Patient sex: M
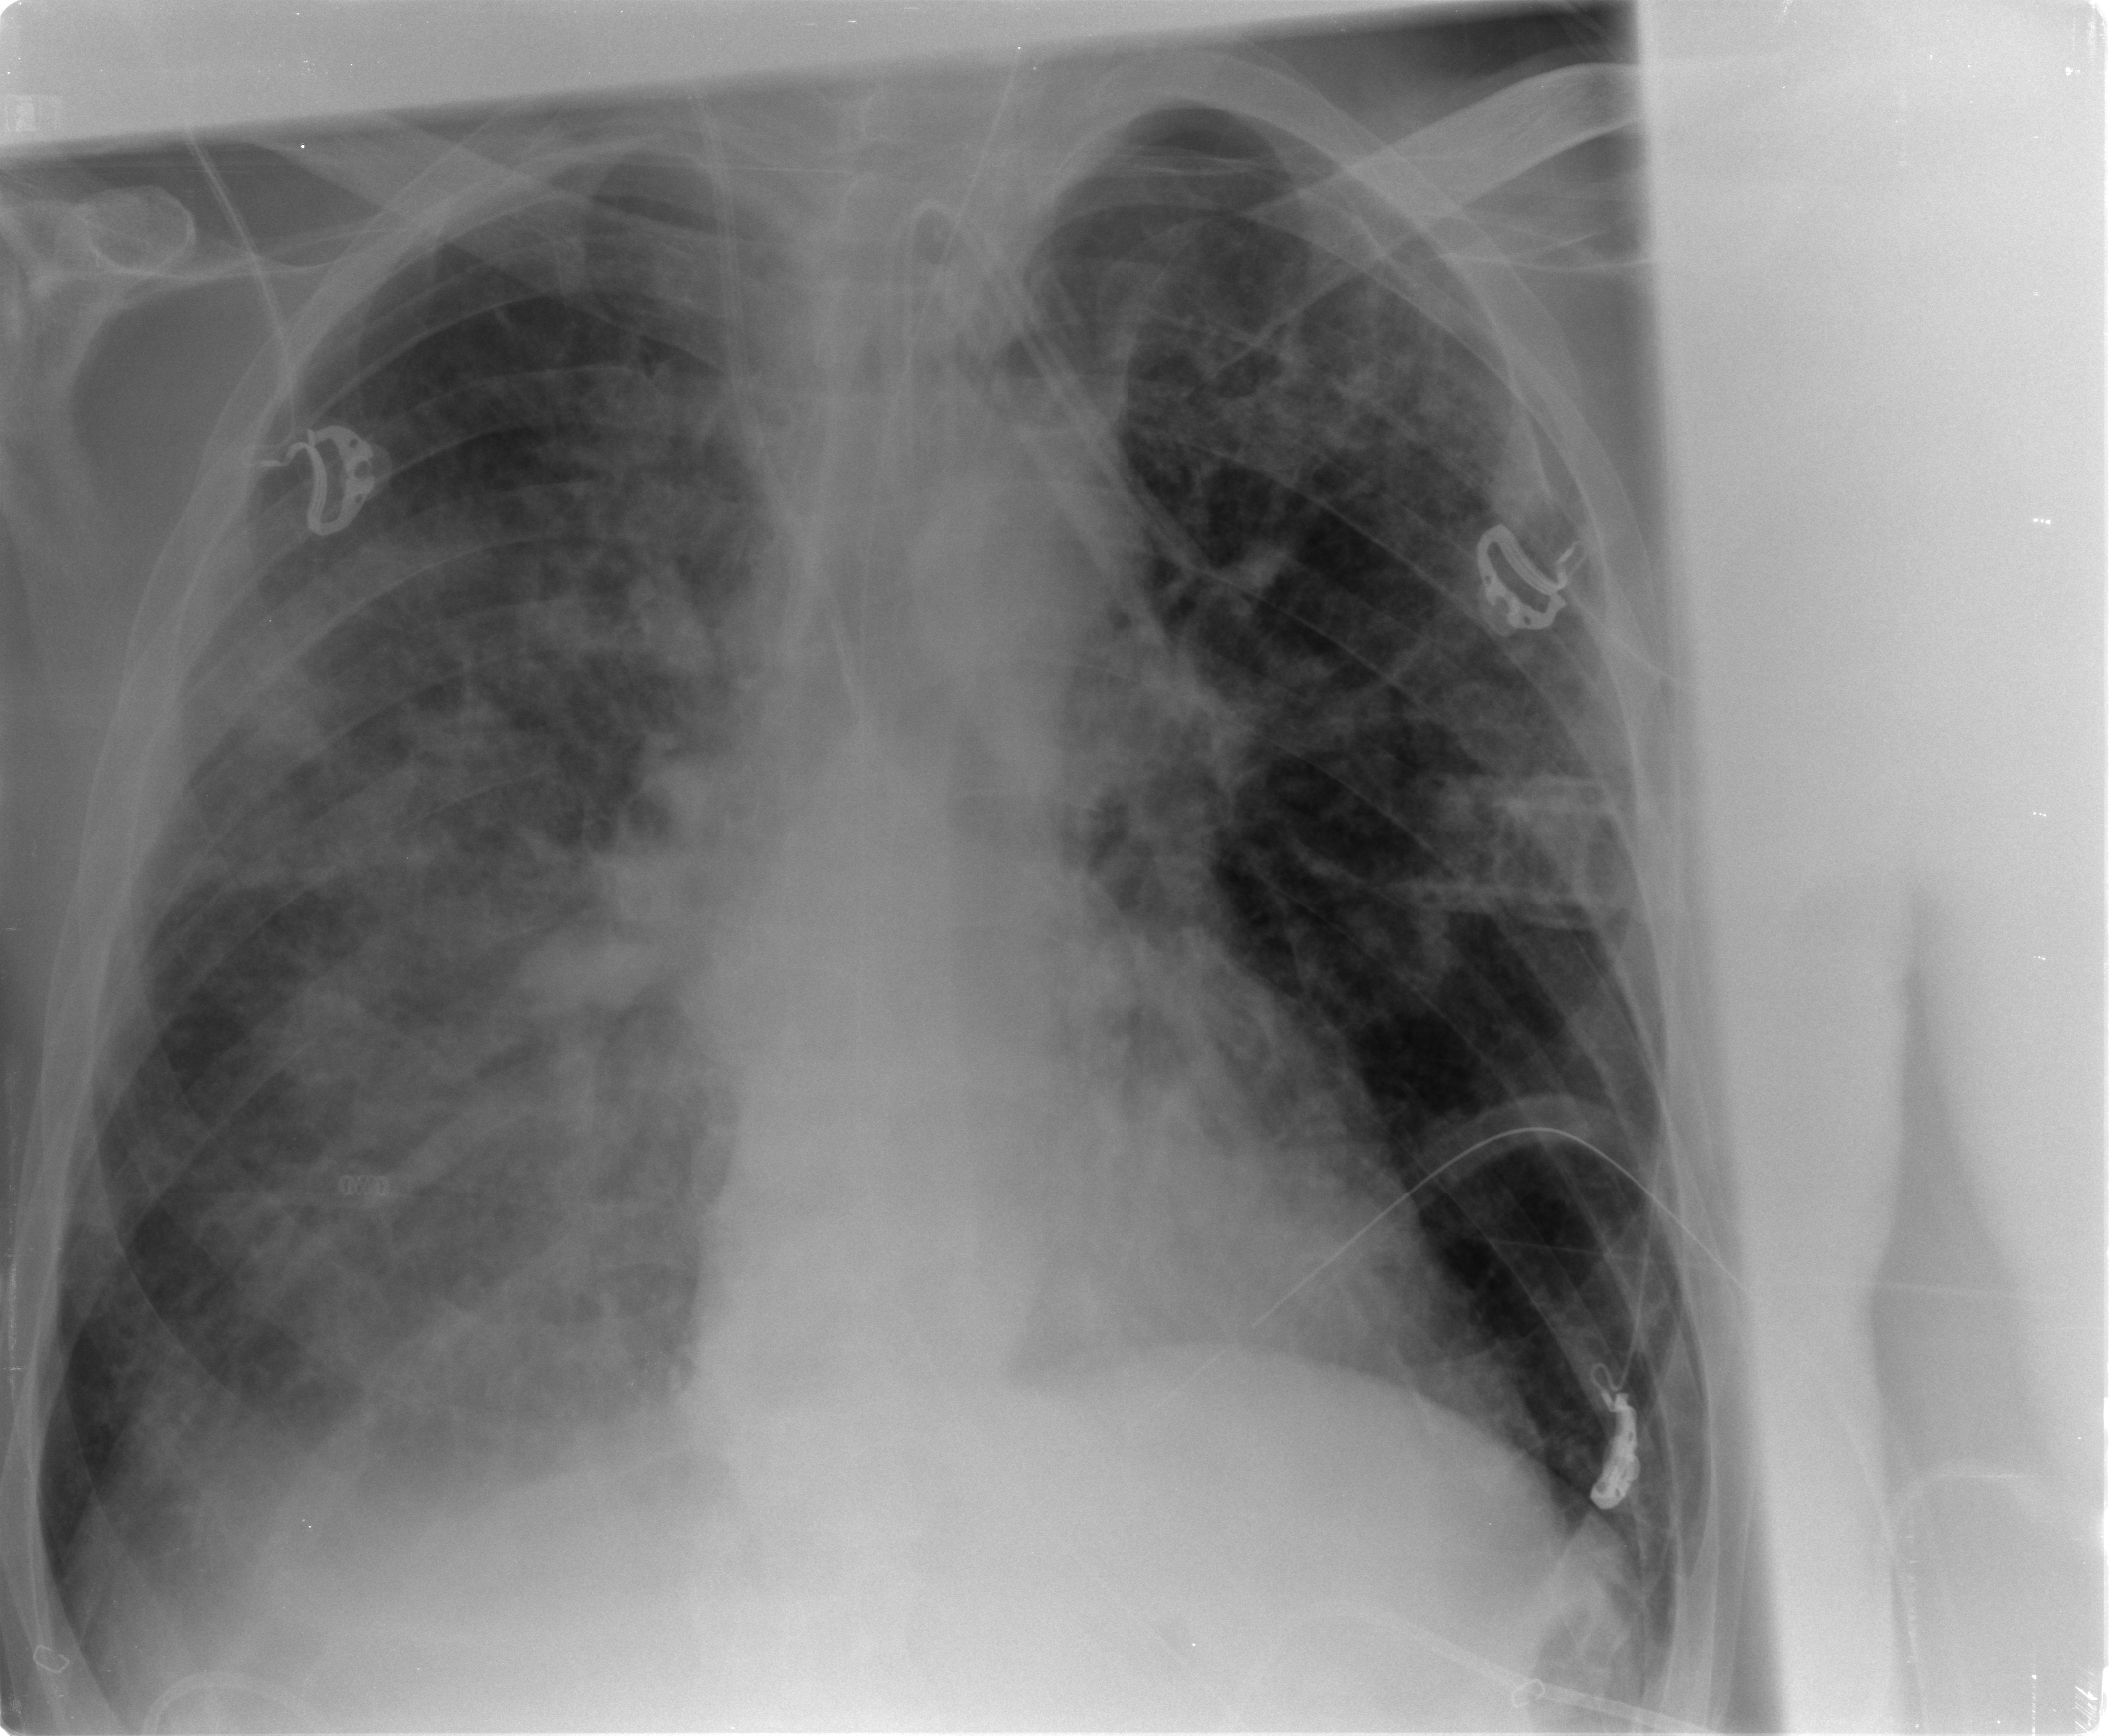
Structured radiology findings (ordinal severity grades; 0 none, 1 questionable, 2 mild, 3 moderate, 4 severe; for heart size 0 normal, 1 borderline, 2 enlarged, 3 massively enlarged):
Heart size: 0
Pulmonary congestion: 3
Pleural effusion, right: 2
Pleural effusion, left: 0
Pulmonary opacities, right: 4
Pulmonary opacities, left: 3
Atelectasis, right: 3
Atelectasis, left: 2